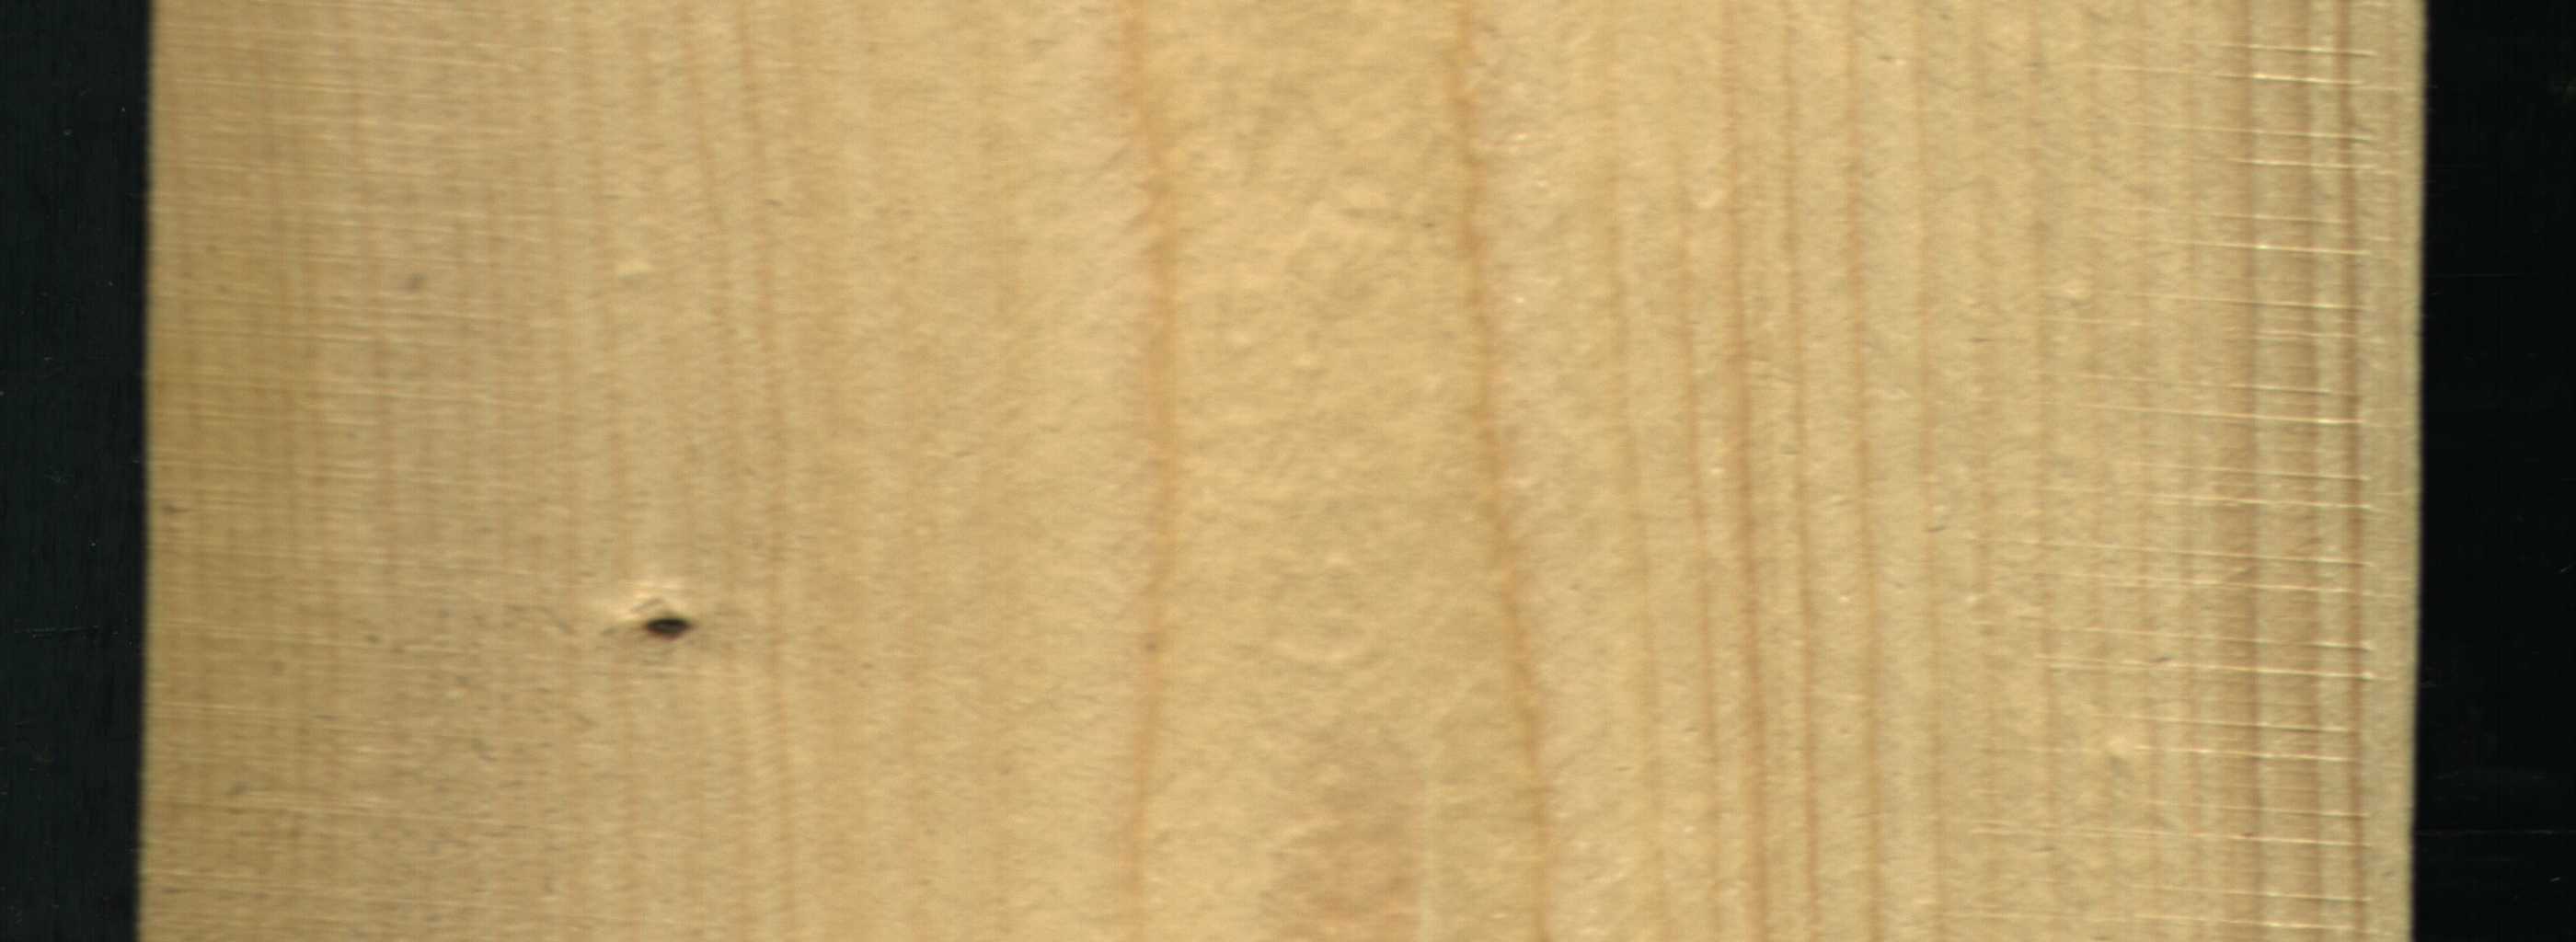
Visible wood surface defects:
Dead_Knot